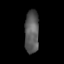
Tissue: lung
Cell type: T cells
Senescence score: 0.2336
Nuclear area (px): 599
Mean DAPI intensity: 90.459